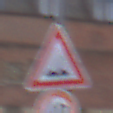
Verkehrszeichen: UnebeneFahrbahn
Zusatzzeichen unten: Geschwindigkeit40
Umgebung: Outdoor, Urban
Tageszeit: Midday
Wetter: Overcast
Licht: Natural
Jahreszeit: NotSpecified
Kontrast: LowContrast